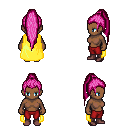
a pixel art fantasy rpg character, female body template, human, dark skin, yellow cape, red pants, pink extra-long topknot hairstyle, maroon shoes, four views (front, back, left, right), 2x2 character sprite sheet, small pixel art, hard edges, no anti-aliasing